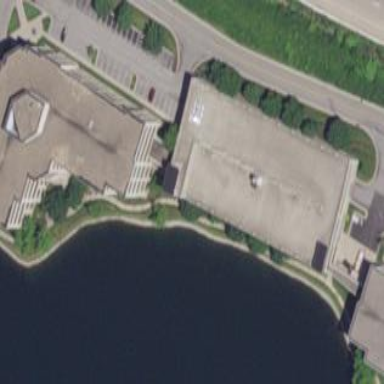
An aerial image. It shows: Office building.